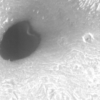
Label: not_dusty